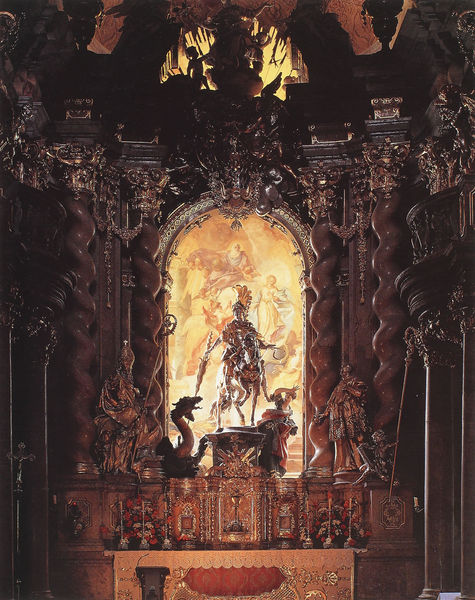
Titel: Hl. Georg im Kampf gegen den Drachen
Künstler: Egid Quirin Asam
Standort: Weltenburg, Benediktiner-Klosterkirche (EU - D)
Schlagwörter: licht, marmor, säulen, barock, kirche, gold, pferd, reiter, bogen, bischof, kerzen, kreuz, dom, schwert, schlange, ritter, altar, kathedrale, apsis, heiliger, heilige, drache, drachentöter, georg, heiliger georg, tabernakel, säuen, flammenschwert, st. georg, heller hintergrund